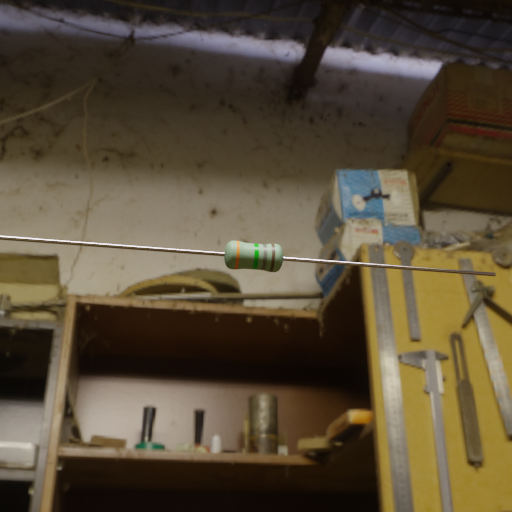
Resistor colour bands (in order): orange, green, gray, brown